Question: ---
I'm using 'Netbeans 7.4' on Mac OSX Mavericks and 'Glassfish 4.0 (build 89)' on my dedicated server and 'JDK 1.7'. To use the server locally I setup and ssh-tunnel. The following way:
'''
ssh -L 4848:127.0.0.1:4848 -p 6122 glassfish@XXXXXXXXXX
'''
This is working perfectly fine, I can access the server via localhost without any problems. To use this server I added a server in Netbeans, see prinscreen:

---
Now I'd like to deploy the project to the server (Right-Click Project -> Deploy) but I get following Error:
'''
Building jar: /Users/tzhware7/NetBeansProjects/SkyLogicAddon/dist/SkyLogicAddon.war
Distributing /Users/tzhware7/NetBeansProjects/SkyLogicAddon/dist/SkyLogicAddon.war to [glassfish.ivo]
glassfish.ivo, deploy, null, false
/Users/tzhware7/NetBeansProjects/SkyLogicAddon/nbproject/build-impl.xml:1050: The module has not been deployed.
See the server log for details.
BUILD FAILED (total time: 1 second)
'''
Now I'd checked the line where the Error-Show's up, which is following (<PHONE>). For me everything looks normal:
'''
<target if="netbeans.home" name="-run-deploy-nb">
<nbdeploy clientUrlPart="${client.urlPart}" debugmode="false" forceRedeploy="${forceRedeploy}"/>
</target>
'''
In advance I checked the serverlogs, which are empty - no error is shown. What am I doing wrong? Can someone advice me what to change? Thank you in advance!
---
Allright, , but following way worked at least to deploy the app manually.
1. Netbeans -> Right-Click on Project -> Clean/Build (now check your outputlog where it save's the project.
2. Now go to that path, you'll shoud find a .war file
3. Log into your glassfish-server -> Click Application's -> Click deploy -> upload the .war file -> Click again deploy
Now glassfish deploys the project for you. :)
---
I could fix the problem, following was wrong. In netbeans I configured that the Target should be domain1, if you do this, it won't work. Let the target be empty, and everything works fine.
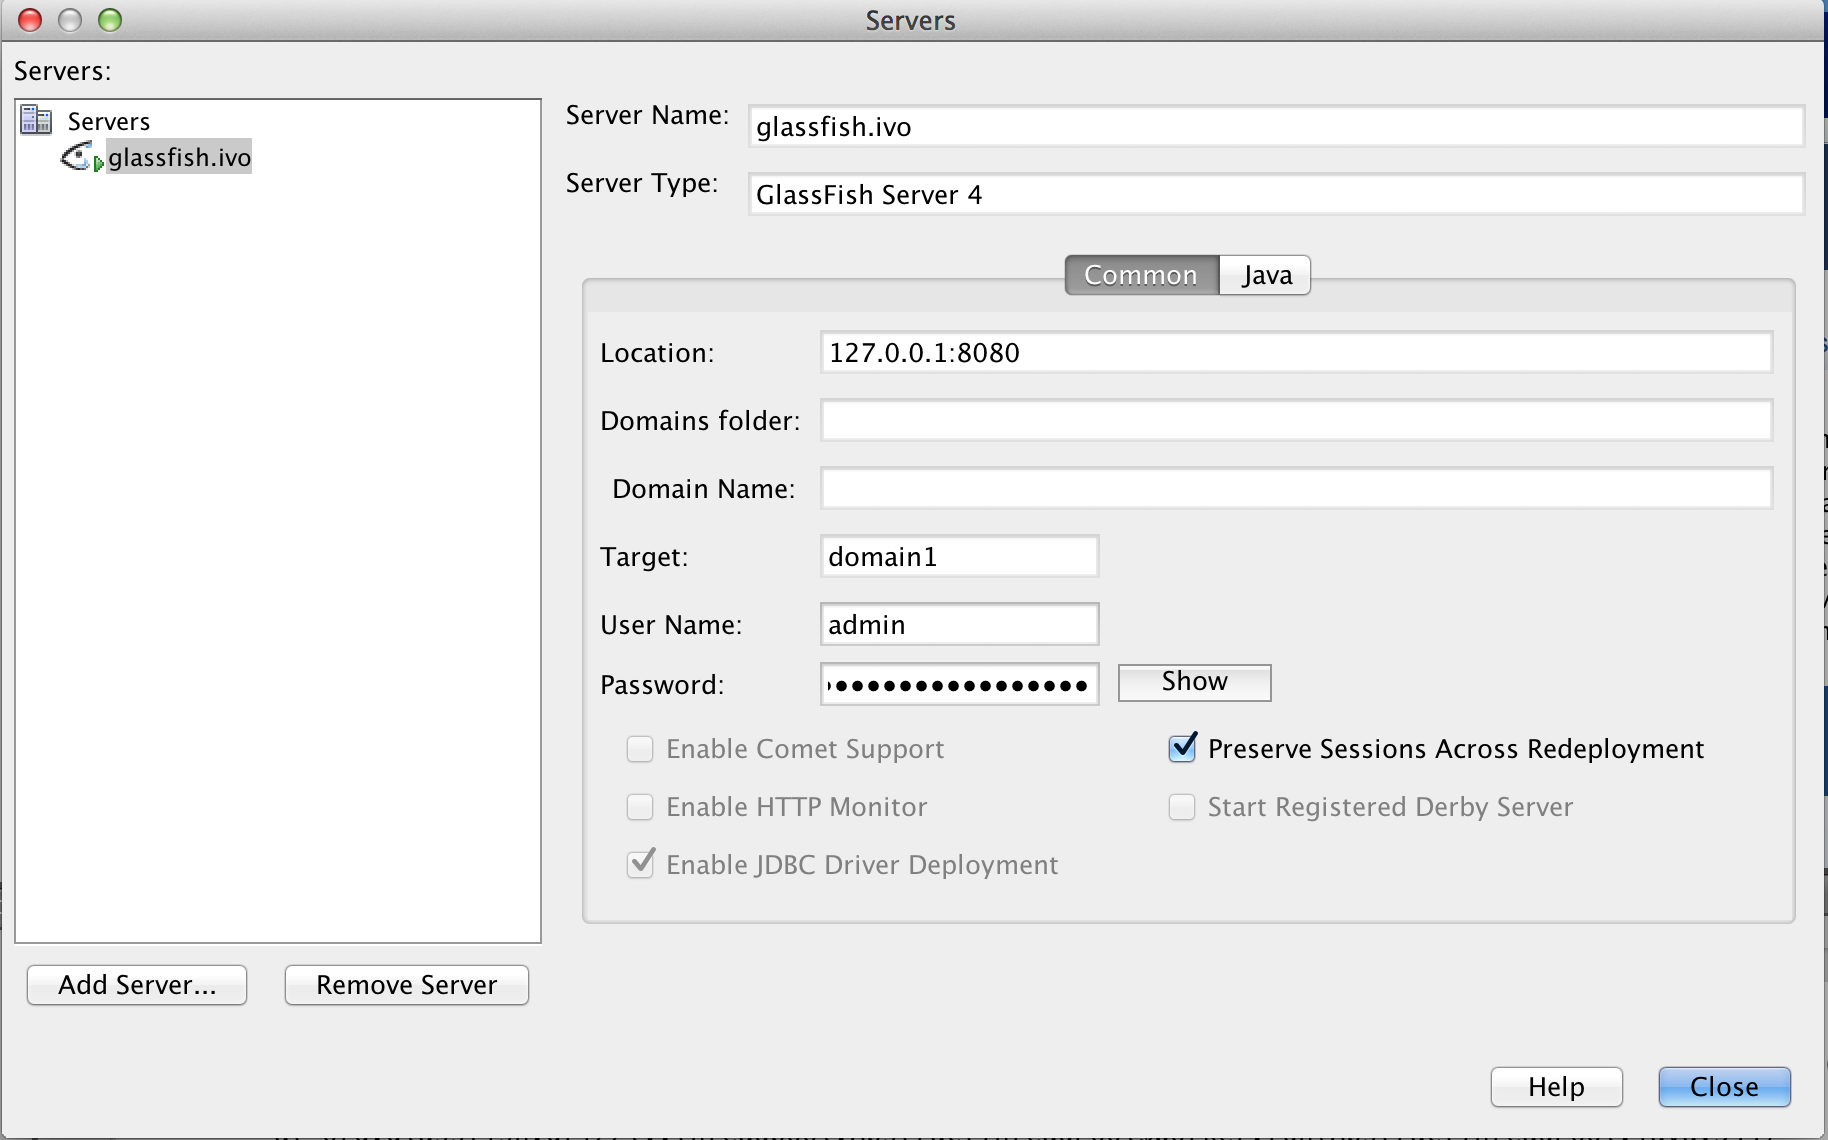
Answer: If NetBeans can't talk to the server when you add it to the list then it silently fails. The server appears in the list but you can't click on the + and expand it out to see what it contains.
Check in your server list that NetBeans can actually see the server. Also keep in mind that NetBeans needs access to the admin port (usually 4848) not the normal web one, although it looks like your tunnel is correct for that.
You also need to turn on remote administration and set up the username and password etc. Try pointing a web browser to your localhost 6122 and check you can log in to the admin panel using the same username and password that netbeans is using.
To turn on remote administration:
<URL>
'''
asadmin enable-secure-admin
'''
You will also need to add an administrator username and password.